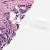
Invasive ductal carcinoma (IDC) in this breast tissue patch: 1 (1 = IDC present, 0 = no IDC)